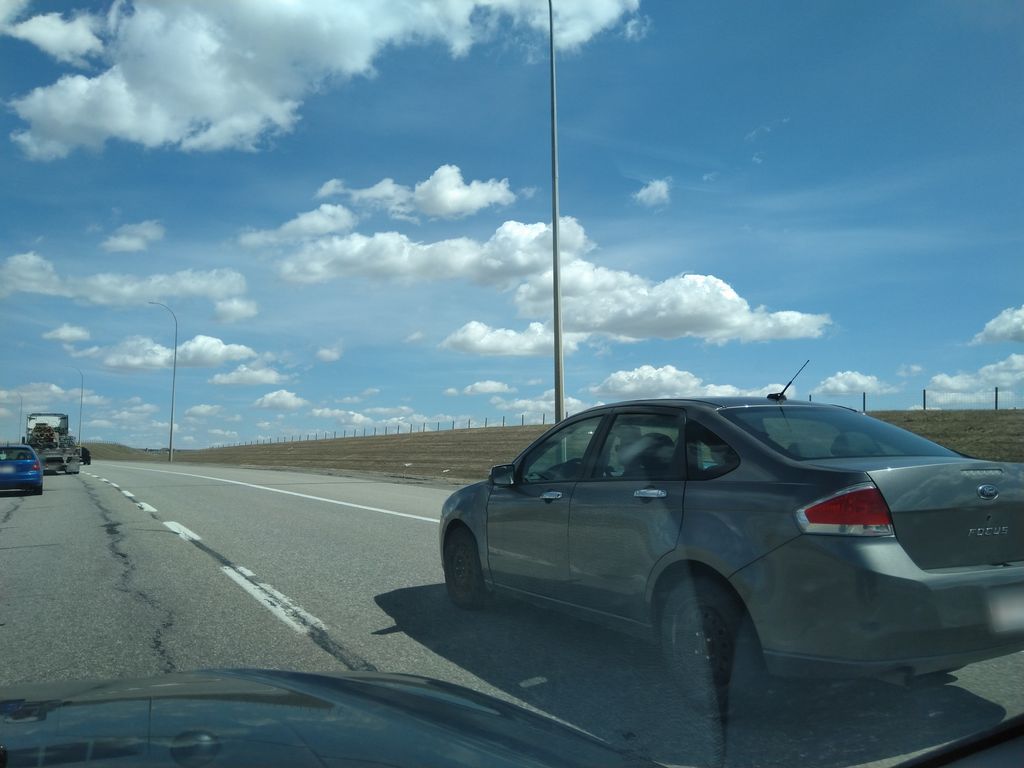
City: calgary